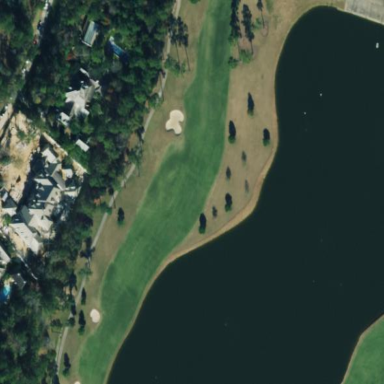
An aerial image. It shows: Scenic view of water hazard on golf course. The natural water feature adds beauty to the landscape.